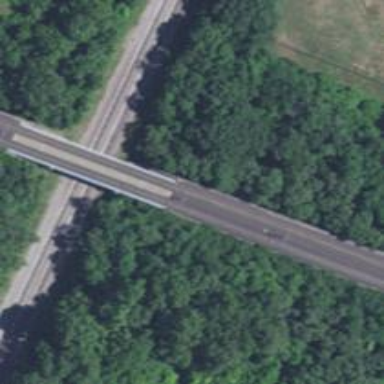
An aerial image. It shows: Bridge for light rail electrified with contact line.